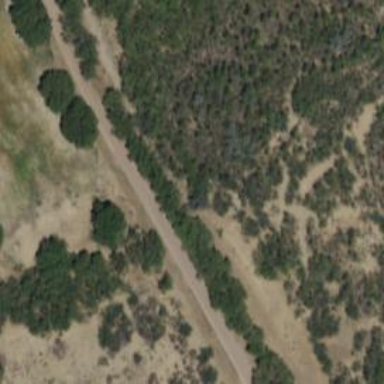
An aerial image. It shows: Unclassified road next to man-made cutline.